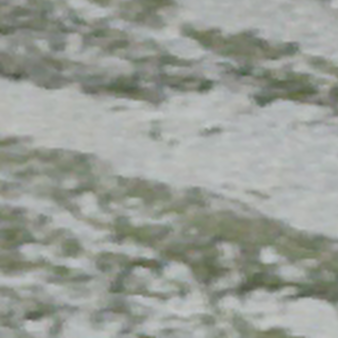
Label: other